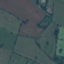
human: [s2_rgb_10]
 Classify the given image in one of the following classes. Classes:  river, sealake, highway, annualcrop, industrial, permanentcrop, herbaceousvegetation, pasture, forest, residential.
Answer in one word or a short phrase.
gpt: Pasture